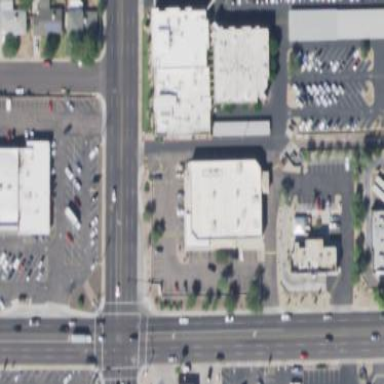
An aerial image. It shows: Retail area.